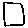
Label: square